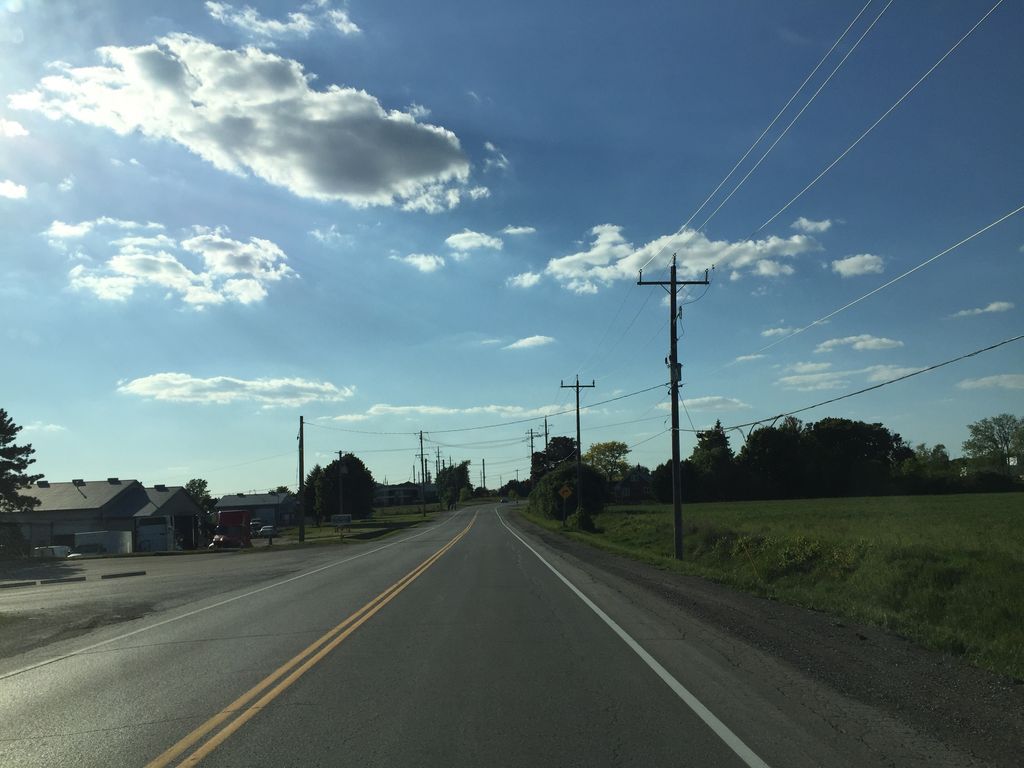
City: kitchener-waterloo